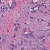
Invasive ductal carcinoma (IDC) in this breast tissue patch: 1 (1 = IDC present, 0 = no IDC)